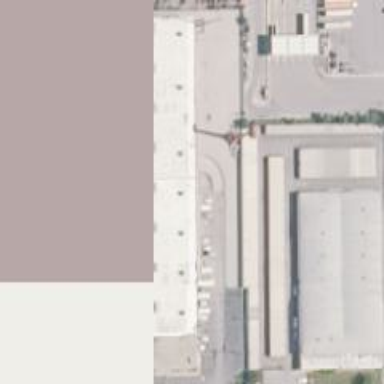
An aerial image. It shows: Commercial building with storage rental shop inside.